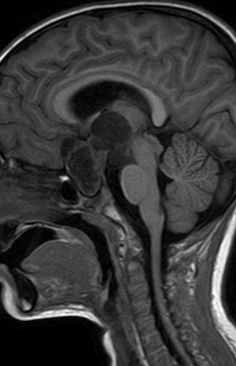
Label: notumor